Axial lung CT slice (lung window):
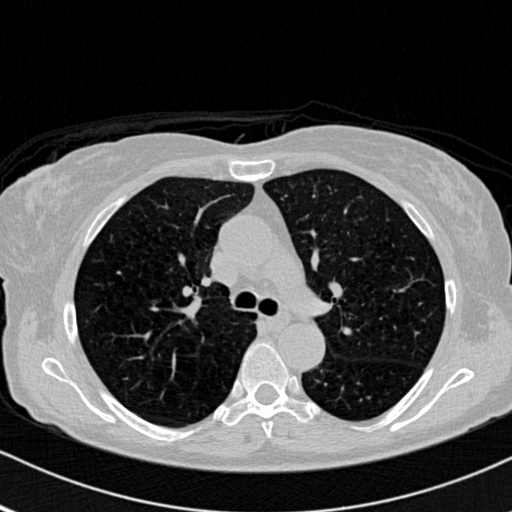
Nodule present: no